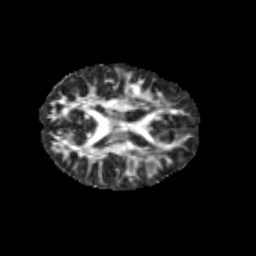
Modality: FA
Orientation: axial
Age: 11
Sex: female
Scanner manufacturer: siemens
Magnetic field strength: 3 T
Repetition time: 3.8 s
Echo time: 0.07 s